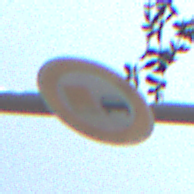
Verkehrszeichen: UeberholverbotKraftfahrzeuge
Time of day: MorningAfternoon
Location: Outdoor (Nature)
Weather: PartlyCloudy
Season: NotSpecified
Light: Natural